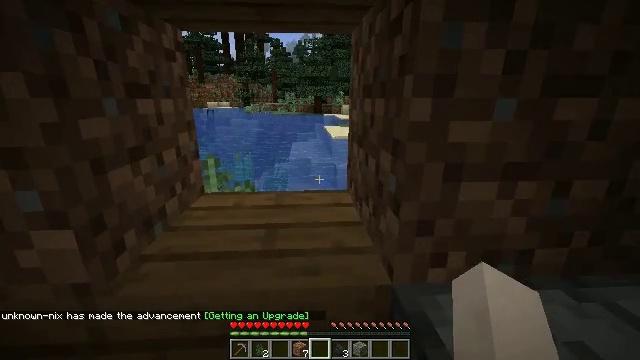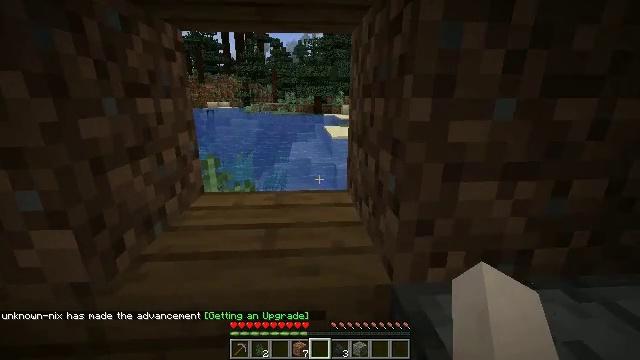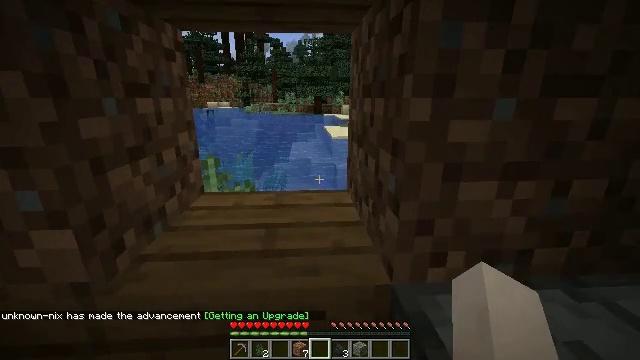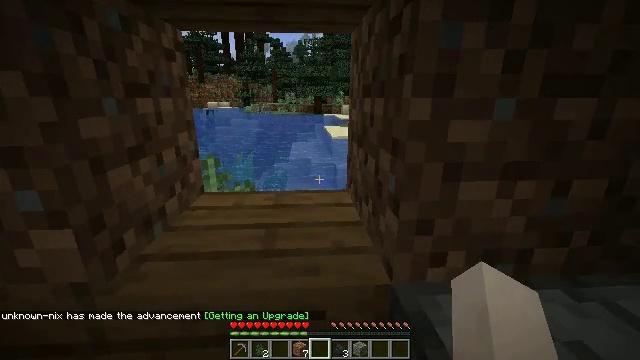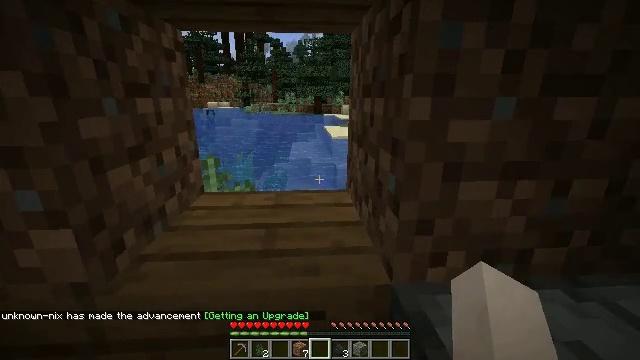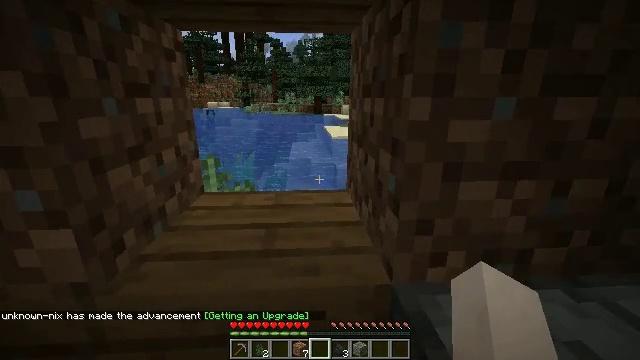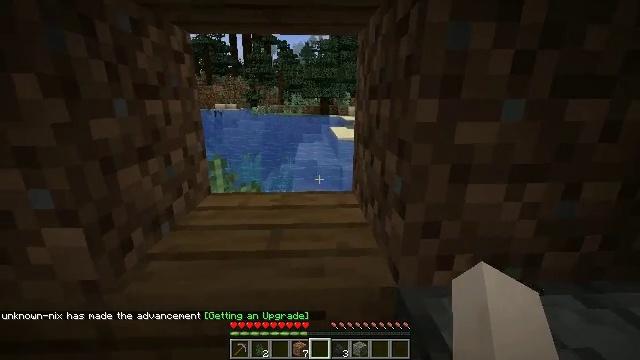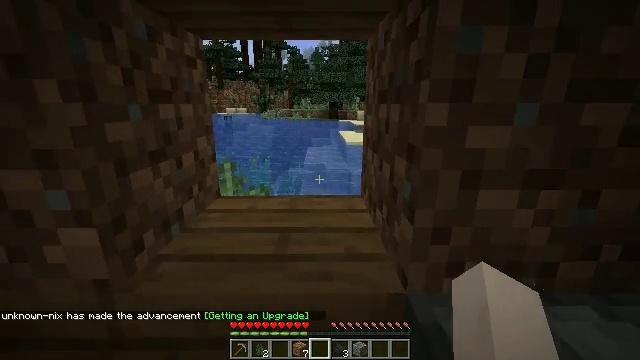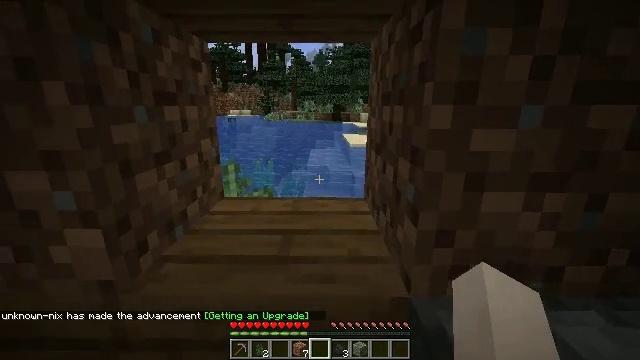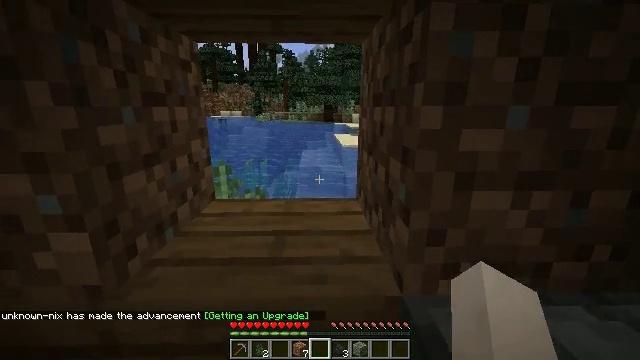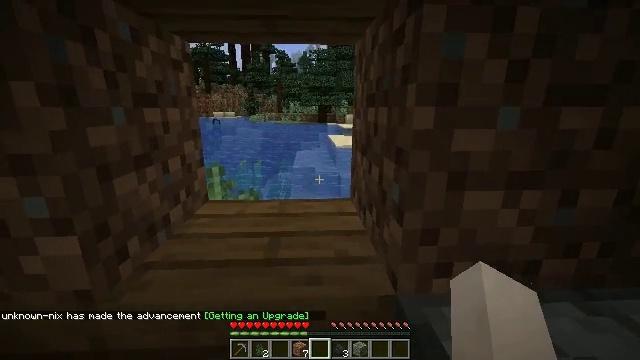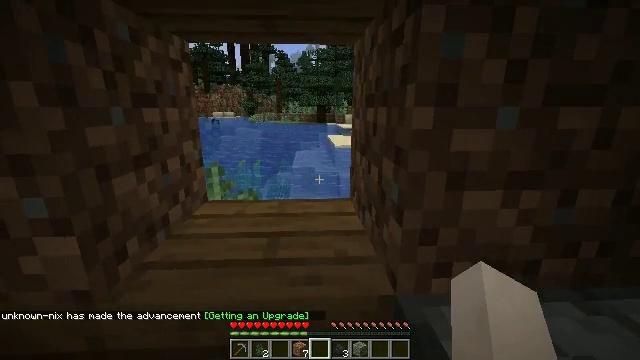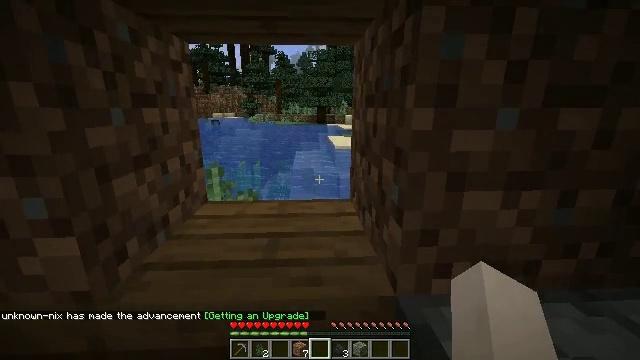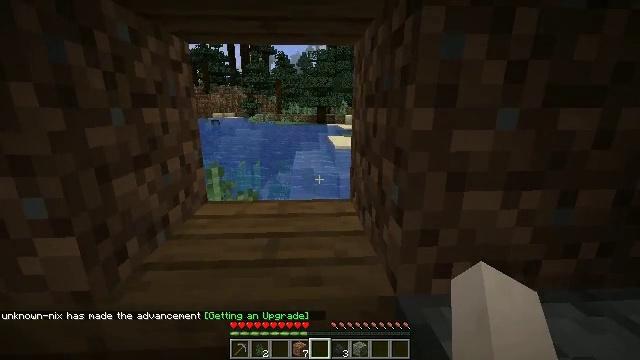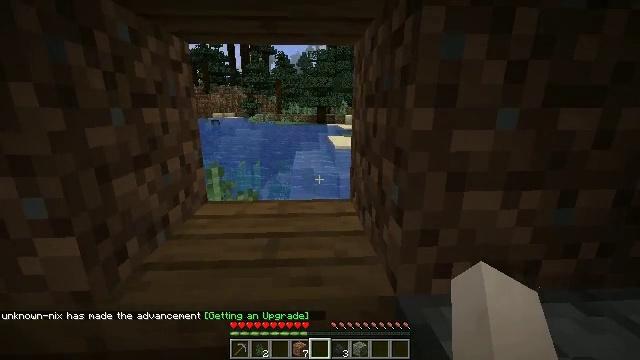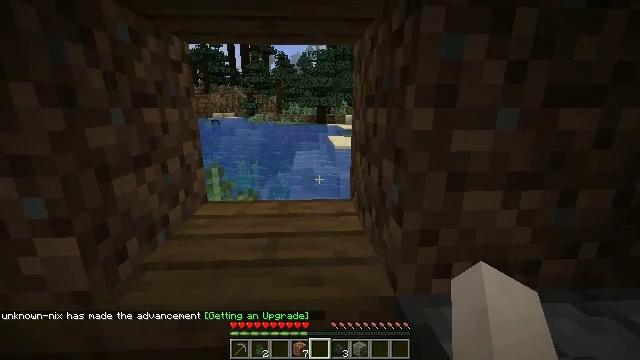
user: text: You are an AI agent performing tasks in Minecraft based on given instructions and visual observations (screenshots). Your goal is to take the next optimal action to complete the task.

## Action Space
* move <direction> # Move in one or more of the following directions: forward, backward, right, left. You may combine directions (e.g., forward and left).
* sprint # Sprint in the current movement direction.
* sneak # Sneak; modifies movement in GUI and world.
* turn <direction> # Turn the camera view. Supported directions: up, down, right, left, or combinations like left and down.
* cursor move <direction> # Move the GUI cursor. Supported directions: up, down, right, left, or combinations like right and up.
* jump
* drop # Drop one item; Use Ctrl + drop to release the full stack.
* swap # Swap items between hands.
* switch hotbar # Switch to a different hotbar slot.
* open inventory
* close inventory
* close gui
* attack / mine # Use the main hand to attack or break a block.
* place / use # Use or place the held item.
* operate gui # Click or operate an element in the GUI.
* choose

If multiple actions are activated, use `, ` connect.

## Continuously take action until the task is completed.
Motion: motion action
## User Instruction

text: Harvest spruce planks for building.
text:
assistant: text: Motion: no_op
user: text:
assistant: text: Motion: no_op
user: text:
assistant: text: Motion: no_op
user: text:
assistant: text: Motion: no_op
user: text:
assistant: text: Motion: no_op
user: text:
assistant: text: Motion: turn left
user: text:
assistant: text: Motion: turn left
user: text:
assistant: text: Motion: no_op
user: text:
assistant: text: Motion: turn right
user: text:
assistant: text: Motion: turn right
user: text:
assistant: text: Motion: no_op
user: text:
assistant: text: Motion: no_op
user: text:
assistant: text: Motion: no_op
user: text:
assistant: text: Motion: no_op
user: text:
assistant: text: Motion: no_op
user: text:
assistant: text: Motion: no_op
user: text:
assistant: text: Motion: no_op
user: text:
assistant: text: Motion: no_op
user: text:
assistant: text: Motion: no_op
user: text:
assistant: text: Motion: no_op
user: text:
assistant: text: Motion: no_op
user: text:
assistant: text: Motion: turn down
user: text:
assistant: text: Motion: turn down
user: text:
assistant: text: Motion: turn down
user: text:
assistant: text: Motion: no_op
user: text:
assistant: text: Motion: no_op
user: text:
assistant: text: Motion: no_op
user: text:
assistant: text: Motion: attack / mine
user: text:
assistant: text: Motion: attack / mine
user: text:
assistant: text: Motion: attack / mine